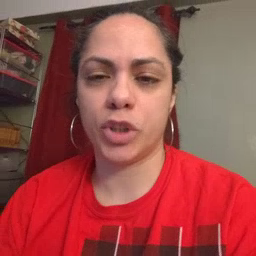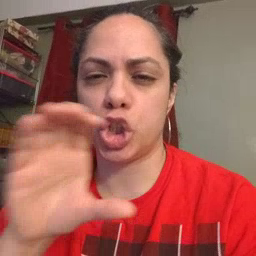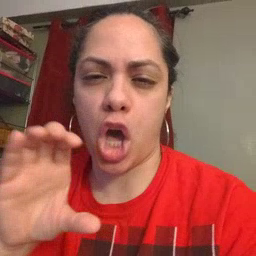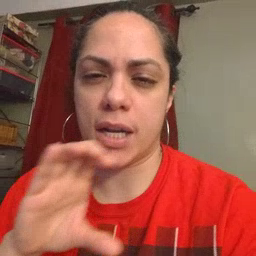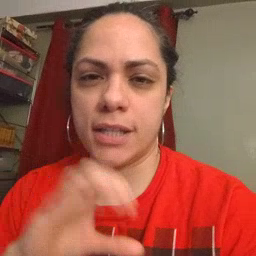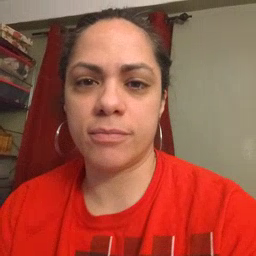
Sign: chocolate